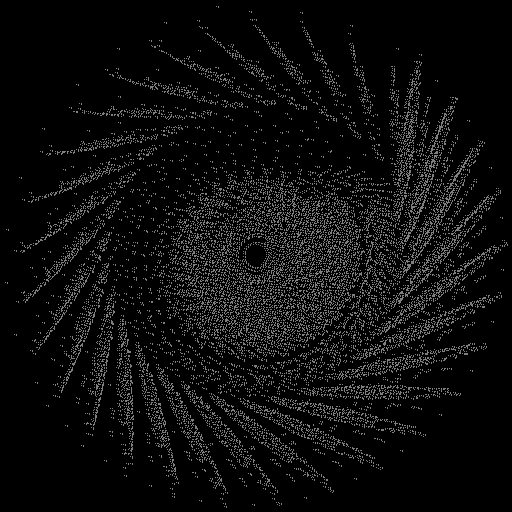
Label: fleabane